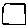
Label: square